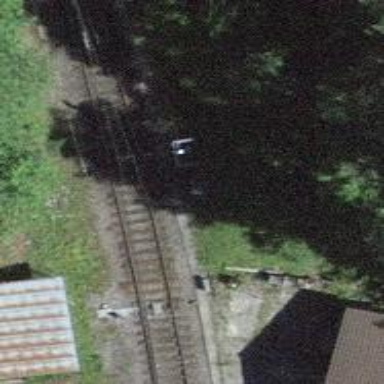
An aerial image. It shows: Railway track with contact line for electrification.